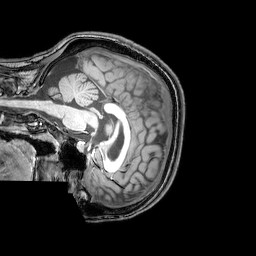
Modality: T1w
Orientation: sagittal
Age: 26
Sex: female
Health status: healthy
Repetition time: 0.081 s
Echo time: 0.037 s